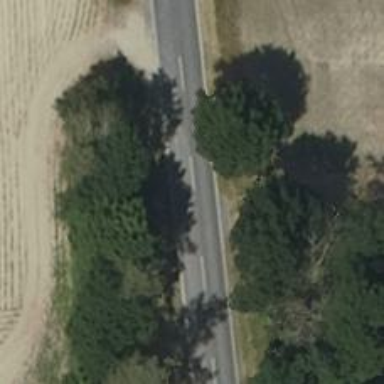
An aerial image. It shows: Secondary road with asphalt surface.